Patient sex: M
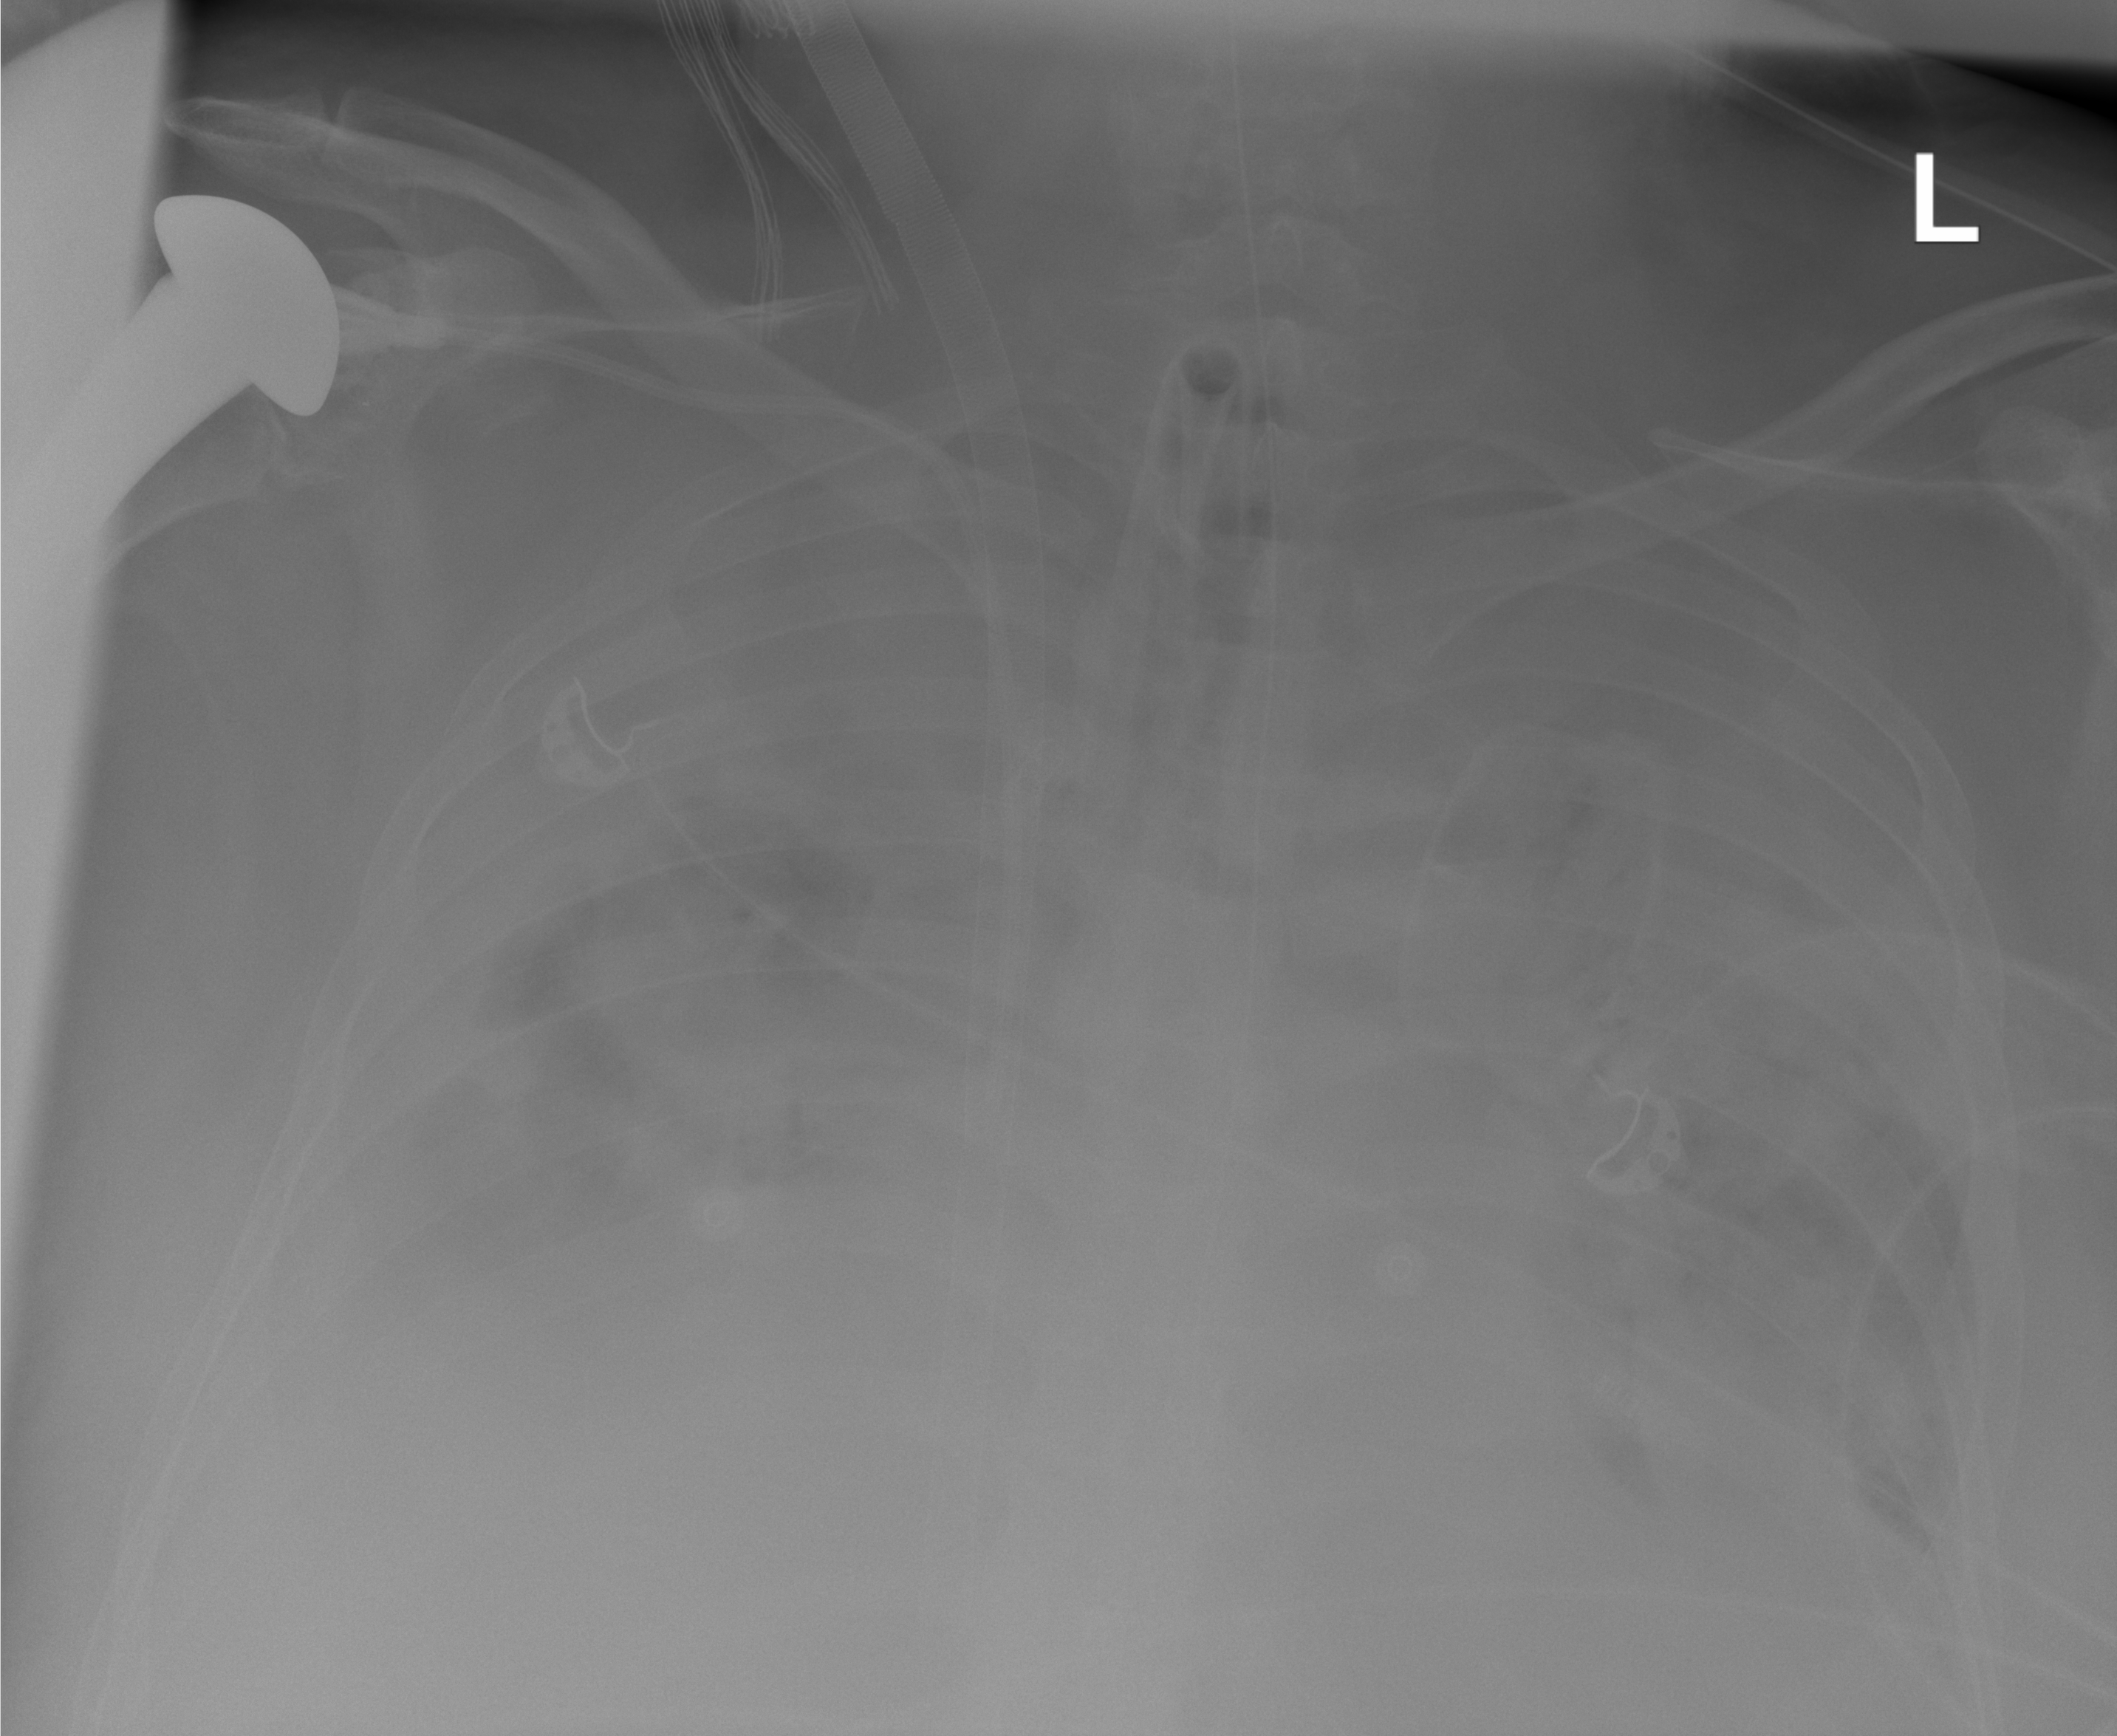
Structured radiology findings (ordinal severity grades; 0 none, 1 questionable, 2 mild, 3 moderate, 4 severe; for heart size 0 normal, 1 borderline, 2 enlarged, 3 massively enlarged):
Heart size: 2
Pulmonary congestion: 0
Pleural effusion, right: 4
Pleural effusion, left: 4
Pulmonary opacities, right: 3
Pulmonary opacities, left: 3
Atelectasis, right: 4
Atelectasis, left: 4